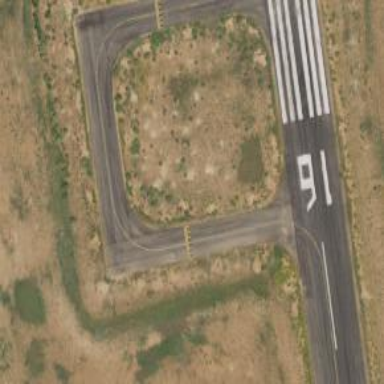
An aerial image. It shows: View of taxiway at the airport.